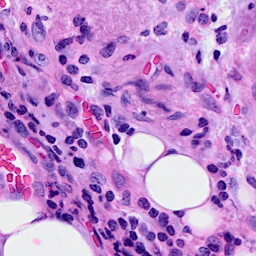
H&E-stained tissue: Breast